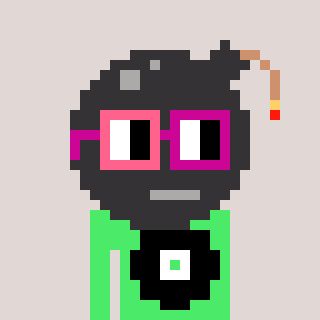
a pixel art character with square pink and red glasses, a bomb-shaped head and a teal-colored body on a warm background